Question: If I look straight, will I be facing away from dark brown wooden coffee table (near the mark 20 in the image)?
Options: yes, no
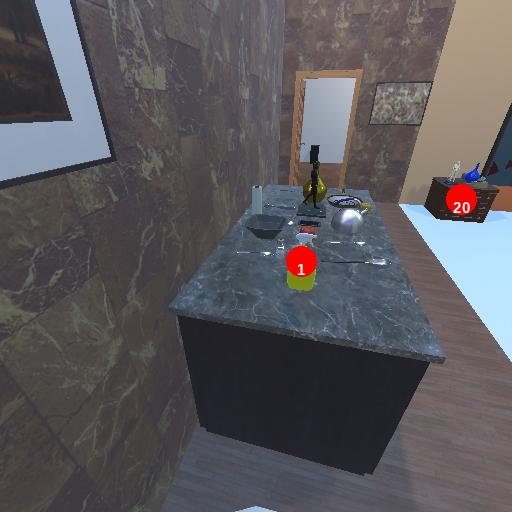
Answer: yes